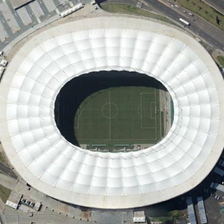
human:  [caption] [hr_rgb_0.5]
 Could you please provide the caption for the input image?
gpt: a football field is in the middle of a white oval stadium .

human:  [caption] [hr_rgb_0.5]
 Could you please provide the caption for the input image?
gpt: a football field is in the middle of a white oval stadium .

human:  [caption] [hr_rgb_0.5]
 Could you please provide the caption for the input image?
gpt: a football field is in the middle of a white oval stadium .

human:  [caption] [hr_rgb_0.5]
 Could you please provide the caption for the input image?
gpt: a football field is in the middle of a white oval stadium .

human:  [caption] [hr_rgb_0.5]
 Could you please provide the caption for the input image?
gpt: a football field is in the middle of a white oval stadium .